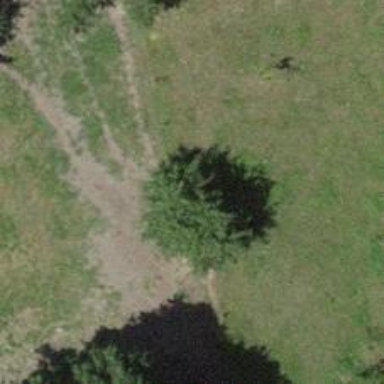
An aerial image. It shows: Beautiful tree in nature.